Question: I recently stumbled upon a curious issue concerning the 'scipy.special.legendre()' (<URL>. The legendre polynomials should be pairwise orthogonal. However, when I calculate them over a range 'x=[-1,1]' and build the scalar product of two polynomials of different degree I don't always get zero or values close to zero. Do I misinterpret the functions behaviour?
In the following I have written a short example, which produces the scalar product of certain pairs of legendre polynomials:
'''
from __future__ import print_function, division
import numpy as np
from scipy import special
import matplotlib.pyplot as plt
# create range for evaluation
x = np.linspace(-1,1, 500)
degrees = 6
lp_array = np.empty((degrees, len(x)))
for n in np.arange(degrees):
LP = special.legendre(n)(x)
# alternatively:
# LP = special.eval_legendre(n, x)
lp_array[n, ] = LP
plt.plot(x, LP, label=r"$P_{}(x)$".format(n))
plt.grid()
plt.gca().set_ylim([-1.1, 1.1])
plt.legend(fontsize=9, loc="lower right")
plt.show()
'''
The plot of the single polynomials actually looks fine:

But if I calculate the scalar products manually - multiply two legendre polynomials of different degree elementwise and sum them up (the 500 is for normalization)...
'''
for i in range(degrees):
print("0vs{}: {:+.6e}".format(i, sum(lp_array[0]*lp_array[i])/500))
'''
... I get the following values as output:
'''
0vs0: +1.000000e+00
0vs1: -5.906386e-17
0vs2: +2.004008e-03
0vs3: -9.903189e-17
0vs4: +2.013360e-03
0vs5: -1.367795e-16
'''
The scalar product of the first polynomial with itself is (as to be expected) equal one, and half of the other results are almost zero, but there are some values in the order of '10e-3' and I have no idea why. I also tried the 'scipy.special.eval_legendre(n, x)' function - same result :-
Is this a bug in the 'scipy.special.legendre()' function? Or do I do something wrong? I am looking for constructive responds :-)
cheers,
Markus
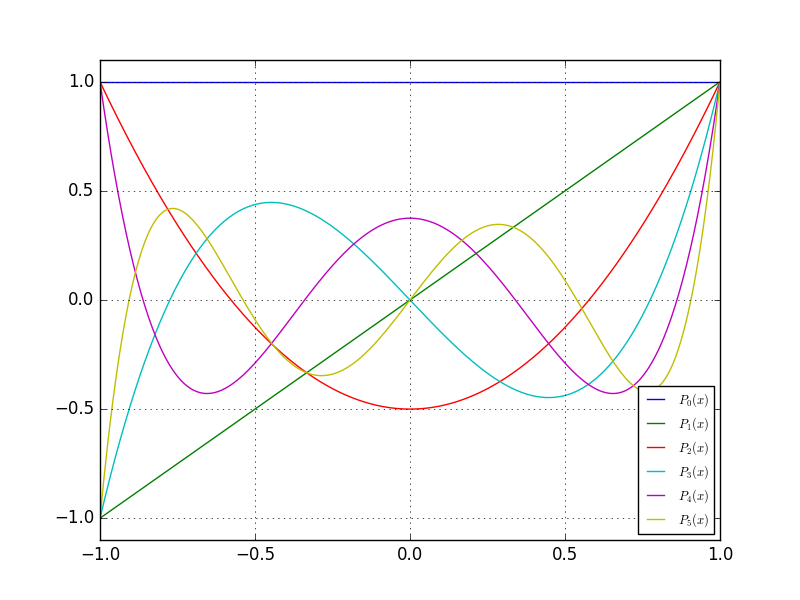
Answer: As others have commented, you're going to get some error, since you're performing an in-exact integral.
But you can reduce the error by doing the integral as best you can. In your case, you can still improve your sampling points to make the integral more exact. When sampling, use the "midpoint" of the intervals instead of the edges:
'''
x = np.linspace(-1, 1, nx, endpoint=False)
x += 1 / nx # I'm adding half a sampling interval
# Equivalent to x += (x[1] - x[0]) / 2
'''
This gives quite a lot of improvement! If I use the old sampling method:
'''
nx = 500
x = np.linspace(-1, 1, nx)
degrees = 7
lp_array = np.empty((degrees, len(x)))
for n in np.arange(degrees):
LP = special.eval_legendre(n, x)
lp_array[n, :] = LP
np.set_printoptions(linewidth=120, precision=1)
prod = np.dot(lp_array, lp_array.T) / x.size
print(prod)
'''
This gives:
'''
[[ 1.0e+00 -5.7e-17 2.0e-03 -8.5e-17 2.0e-03 -1.5e-16 2.0e-03]
[ -5.7e-17 3.3e-01 -4.3e-17 2.0e-03 -1.0e-16 2.0e-03 -1.1e-16]
[ 2.0e-03 -4.3e-17 2.0e-01 -1.3e-16 2.0e-03 -1.0e-16 2.0e-03]
[ -8.5e-17 2.0e-03 -1.3e-16 1.4e-01 -1.2e-16 2.0e-03 -1.0e-16]
[ 2.0e-03 -1.0e-16 2.0e-03 -1.2e-16 1.1e-01 -9.6e-17 2.0e-03]
[ -1.5e-16 2.0e-03 -1.0e-16 2.0e-03 -9.6e-17 9.3e-02 -1.1e-16]
[ 2.0e-03 -1.1e-16 2.0e-03 -1.0e-16 2.0e-03 -1.1e-16 7.9e-02]]
'''
Error terms are ~10^-3.
But using the "midpoint sampling scheme", I get:
'''
[[ 1.0e+00 -2.8e-17 -2.0e-06 -3.6e-18 -6.7e-06 -8.2e-17 -1.4e-05]
[ -2.8e-17 3.3e-01 -2.8e-17 -4.7e-06 -2.7e-17 -1.1e-05 -4.1e-17]
[ -2.0e-06 -2.8e-17 2.0e-01 -5.7e-17 -8.7e-06 -2.3e-17 -1.6e-05]
[ -3.6e-18 -4.7e-06 -5.7e-17 1.4e-01 -2.1e-17 -1.4e-05 -5.3e-18]
[ -6.7e-06 -2.7e-17 -8.7e-06 -2.1e-17 1.1e-01 1.1e-17 -2.1e-05]
[ -8.2e-17 -1.1e-05 -2.3e-17 -1.4e-05 1.1e-17 9.1e-02 7.1e-18]
[ -1.4e-05 -4.1e-17 -1.6e-05 -5.3e-18 -2.1e-05 7.1e-18 7.7e-02]]
'''
Errors are now ~10^-5 or even 10^-6, which is much better!